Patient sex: M
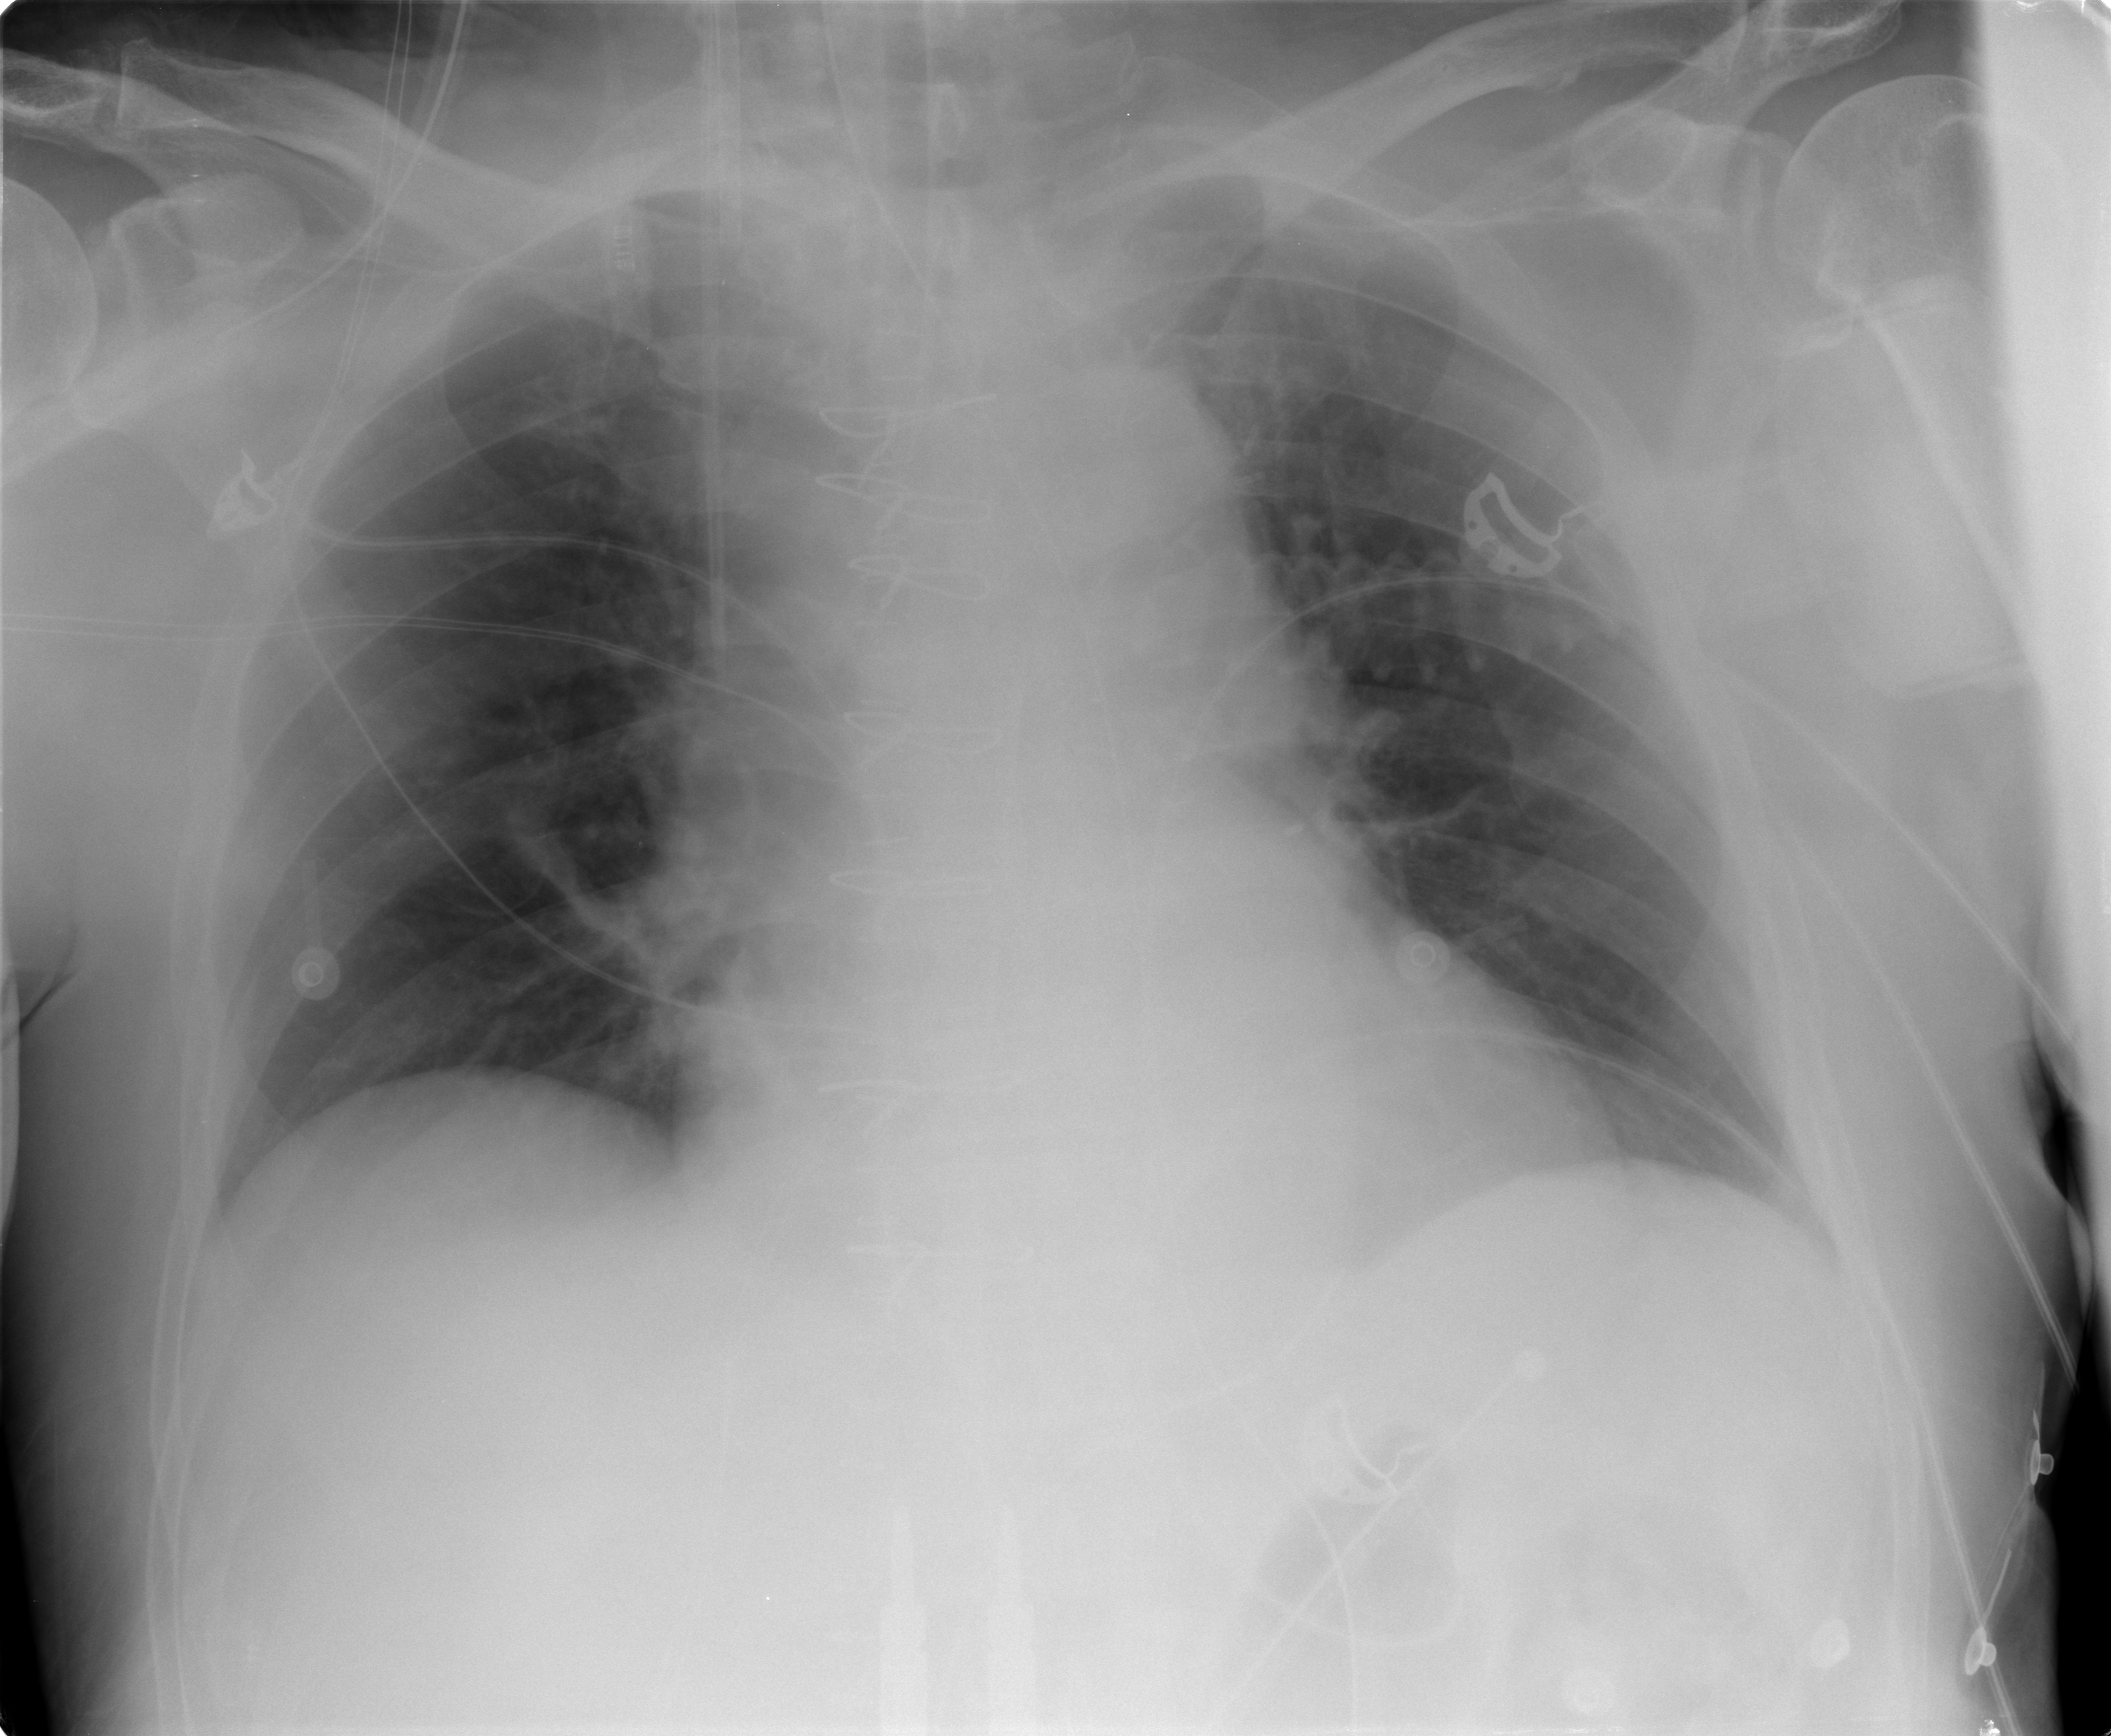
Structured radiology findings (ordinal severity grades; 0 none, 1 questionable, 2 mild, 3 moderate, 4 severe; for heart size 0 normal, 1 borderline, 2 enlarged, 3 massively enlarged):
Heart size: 2
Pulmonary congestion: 2
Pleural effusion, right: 0
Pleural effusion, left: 0
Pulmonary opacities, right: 0
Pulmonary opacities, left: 0
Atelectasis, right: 0
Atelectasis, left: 0